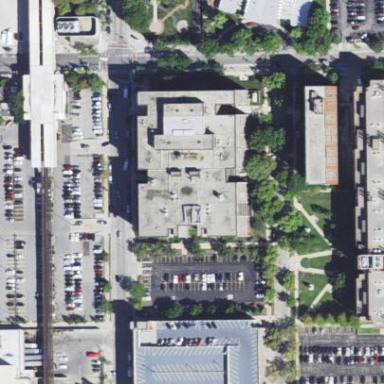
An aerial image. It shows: University building.